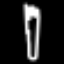
Label: fork